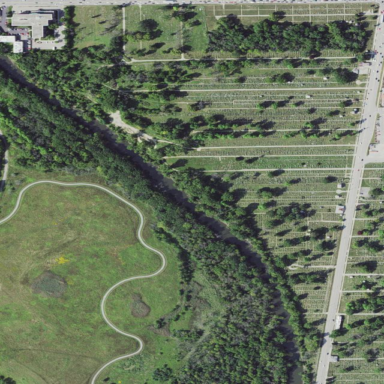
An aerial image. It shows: Cemetery.